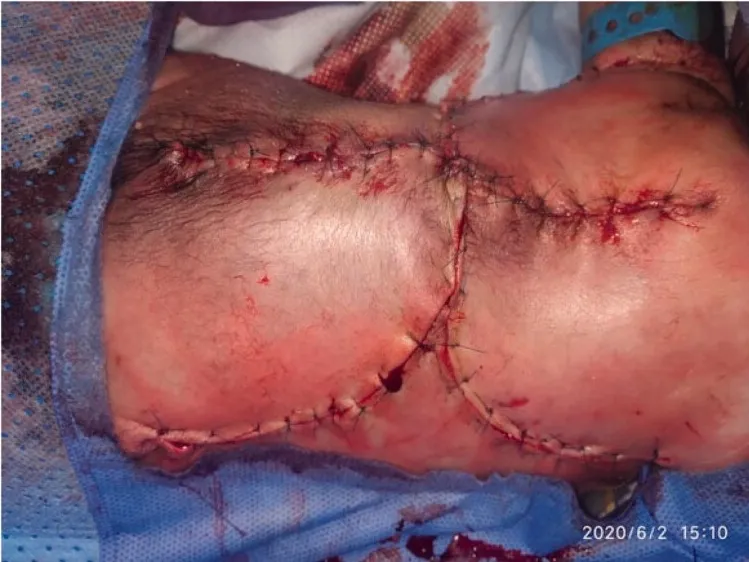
Appearance of the repair at the end of surgery.
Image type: medical_photograph (other_medical_photograph)